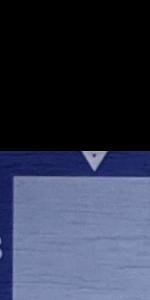
Label: Empty